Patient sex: F
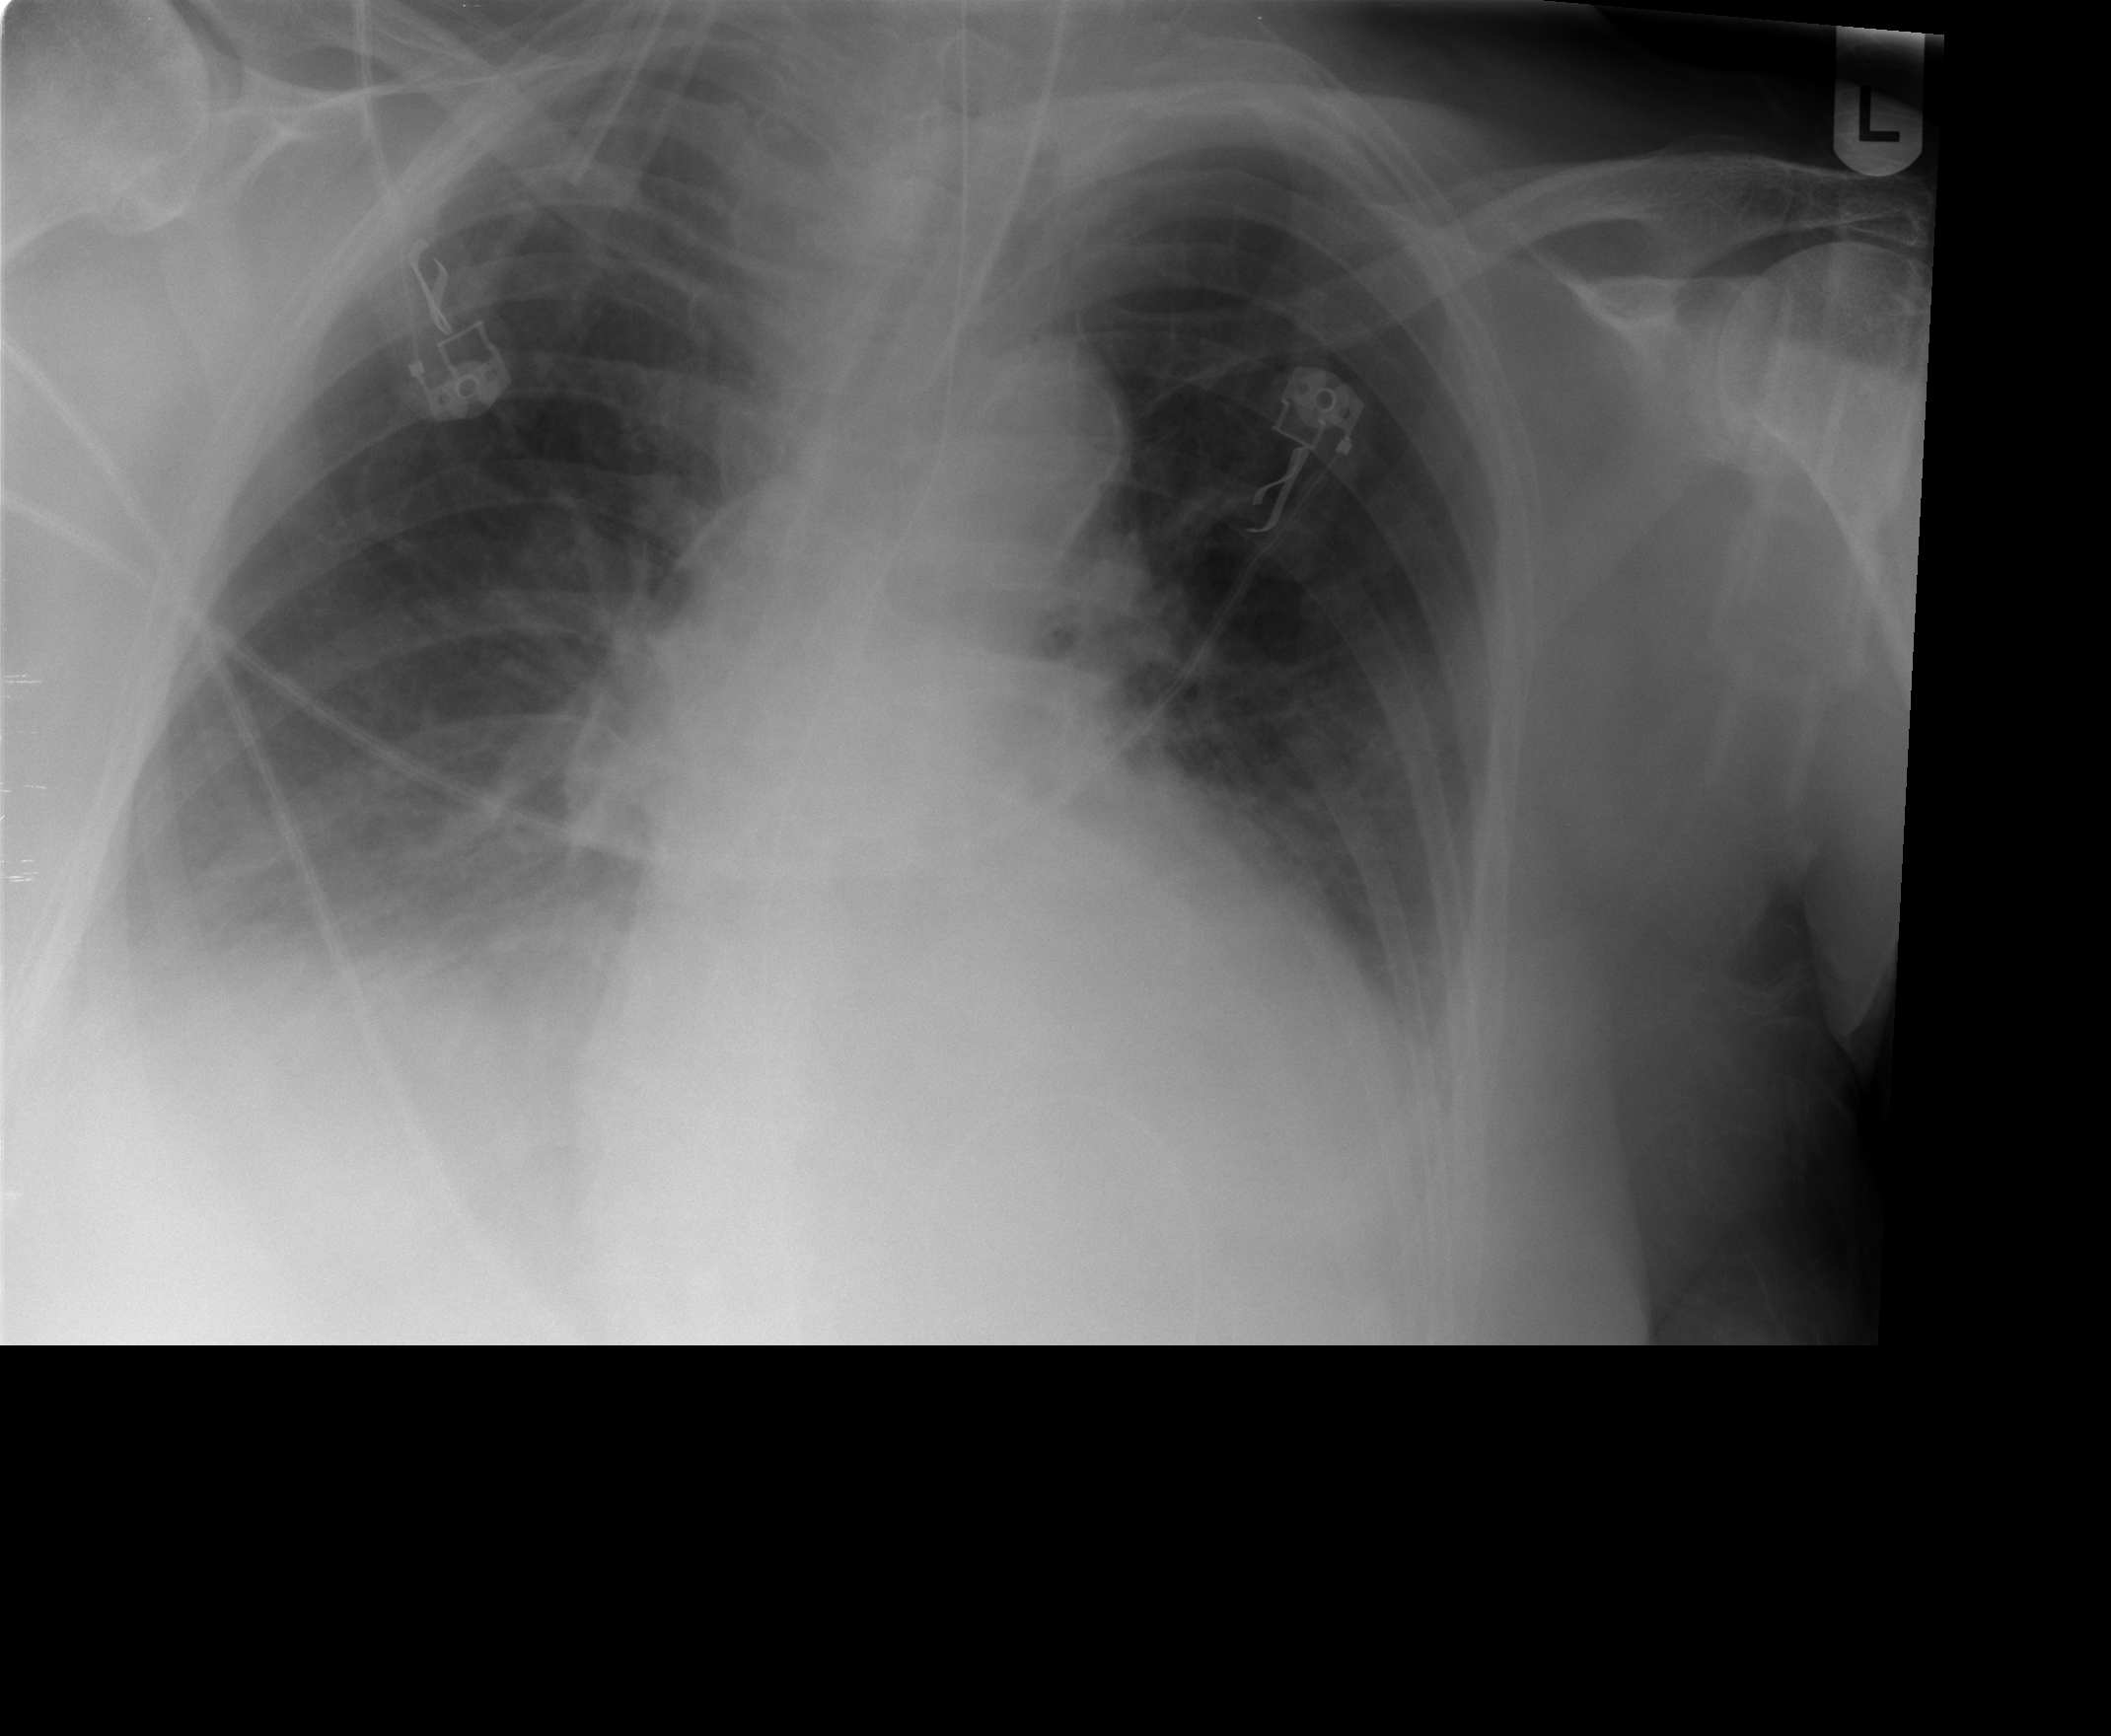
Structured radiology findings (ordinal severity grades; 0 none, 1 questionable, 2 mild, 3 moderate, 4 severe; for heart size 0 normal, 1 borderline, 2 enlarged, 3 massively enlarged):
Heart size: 1
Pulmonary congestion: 2
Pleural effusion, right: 2
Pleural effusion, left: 2
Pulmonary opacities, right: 0
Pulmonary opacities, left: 0
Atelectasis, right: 2
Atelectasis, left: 2